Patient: sex M, age 52
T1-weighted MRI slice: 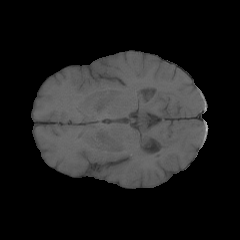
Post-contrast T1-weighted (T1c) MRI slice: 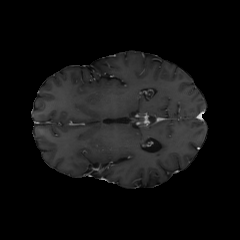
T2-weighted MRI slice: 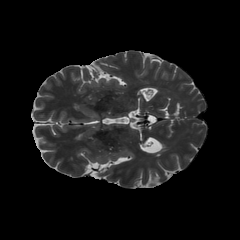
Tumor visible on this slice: yes
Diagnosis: Astrocytoma, IDH-mutant
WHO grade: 3